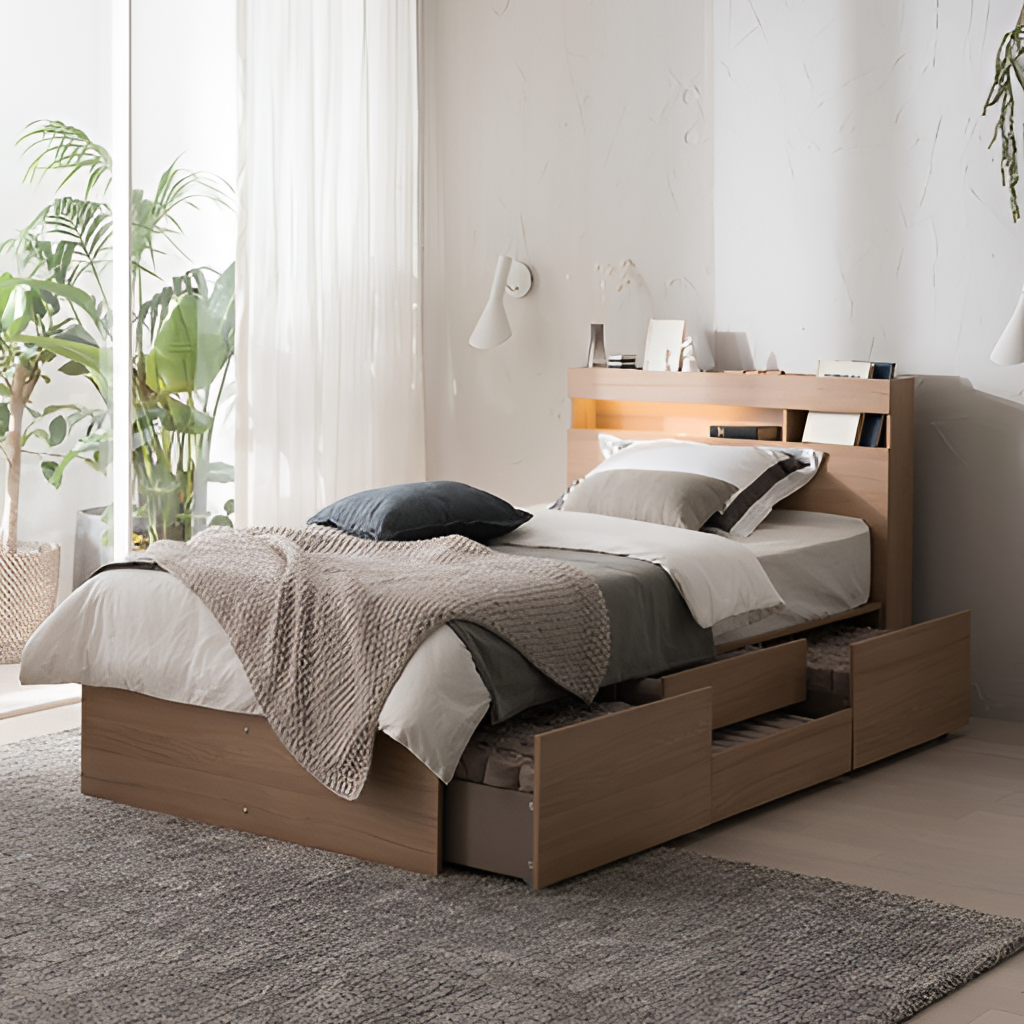
bedroom, wood illuminated headboard bed, white plaster wallpaper, with solid pattern, modern, wood flooring, with plank pattern